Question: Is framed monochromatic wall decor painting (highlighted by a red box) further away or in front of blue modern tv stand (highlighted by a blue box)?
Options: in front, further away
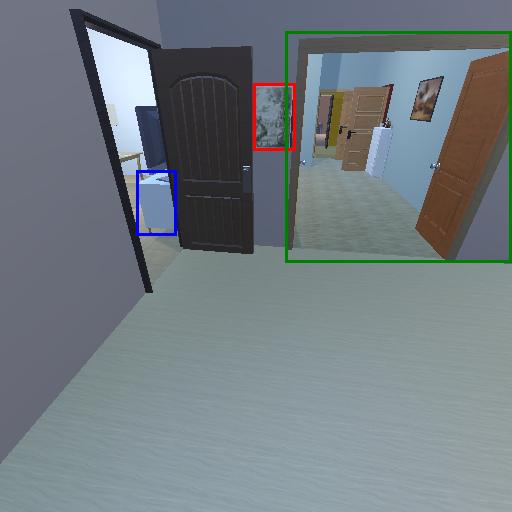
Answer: in front